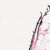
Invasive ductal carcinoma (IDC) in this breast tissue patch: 0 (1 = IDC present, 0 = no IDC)